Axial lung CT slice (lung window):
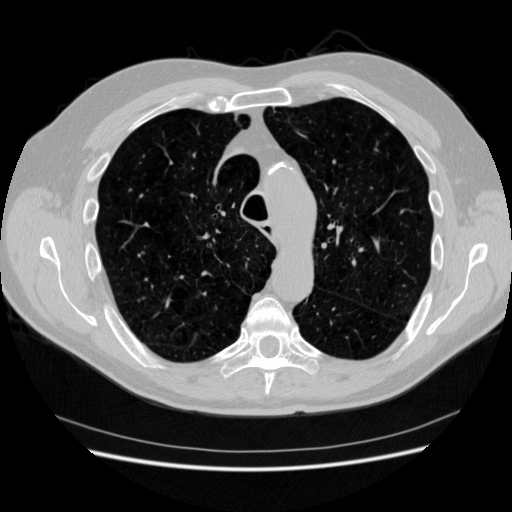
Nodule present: no